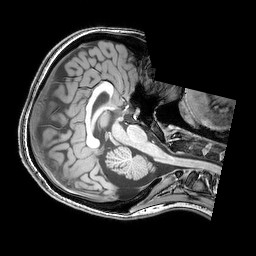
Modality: T1w
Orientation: axial